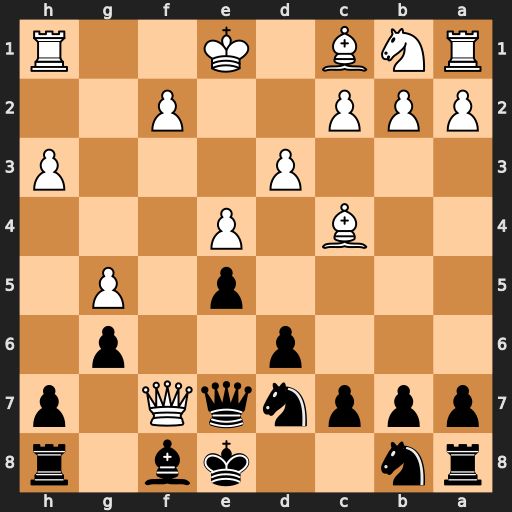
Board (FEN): rn2kb1r/pppnqQ1p/3p2p1/4p1P1/2B1P3/3P3P/PPP2P2/RNB1K2R
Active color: b
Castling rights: KQkq
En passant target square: -
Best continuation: Qxf7 Bxf7+ Kxf7